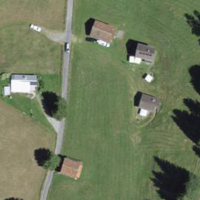
EUNIS habitat code: 24
Species observed at this site:
Plantago media